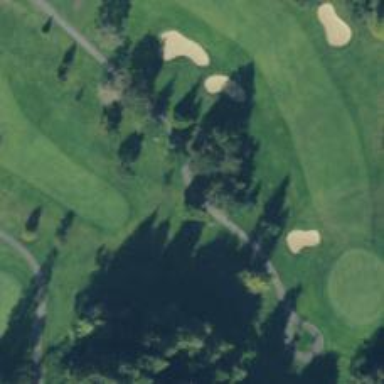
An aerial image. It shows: Path designated for golf carts.